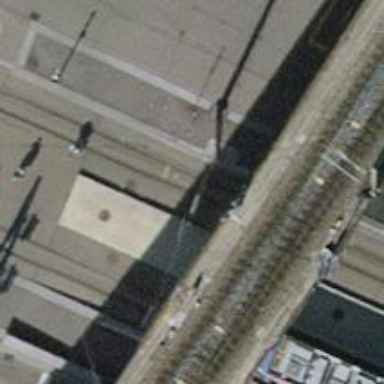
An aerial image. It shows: Tram railway with one track and electrified by contact line.